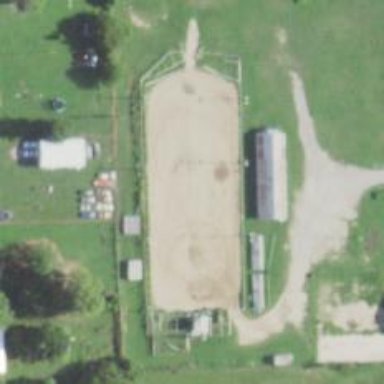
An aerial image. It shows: Equestrian pitch for leisure land activities.